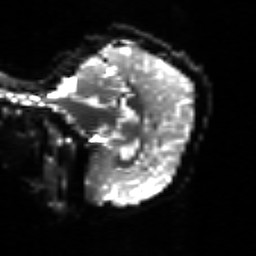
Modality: sbref
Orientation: sagittal
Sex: female
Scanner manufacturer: siemens
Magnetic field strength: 3 T
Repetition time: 5 s
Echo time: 0.071 s